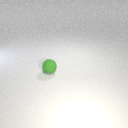
small green rubber sphere